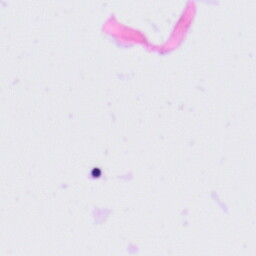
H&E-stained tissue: Tonsil